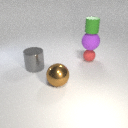
large gray metal cylinder to the left of large brown metal sphere